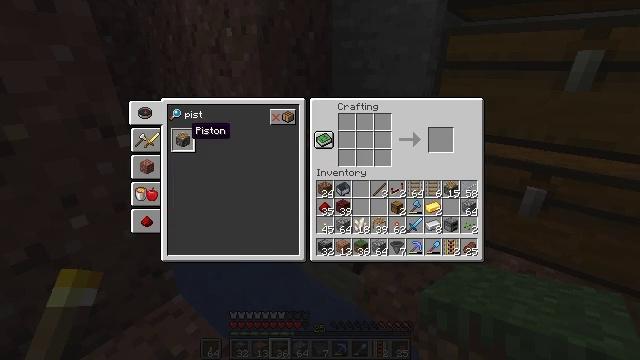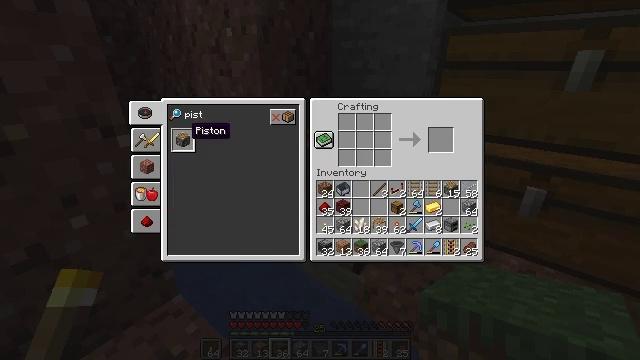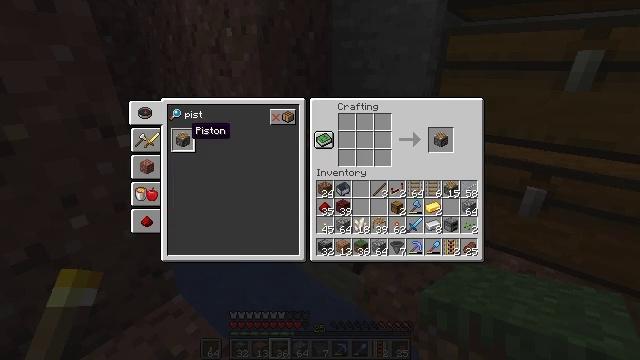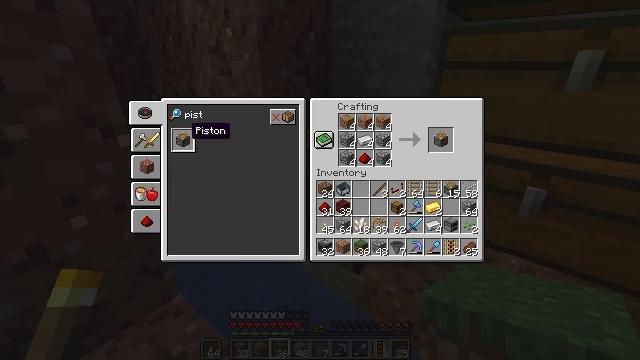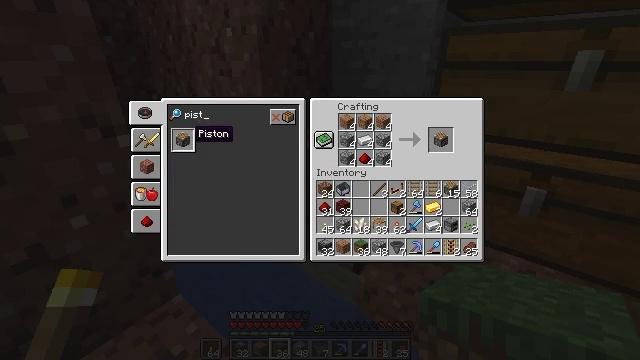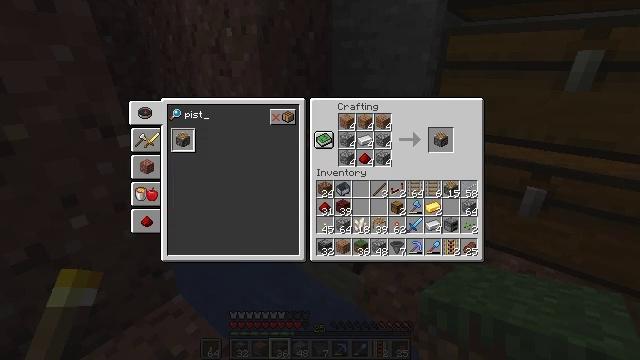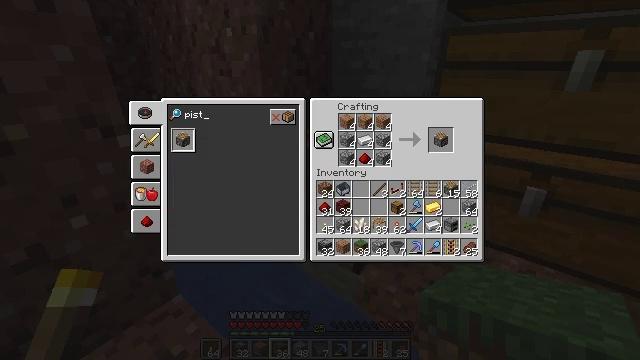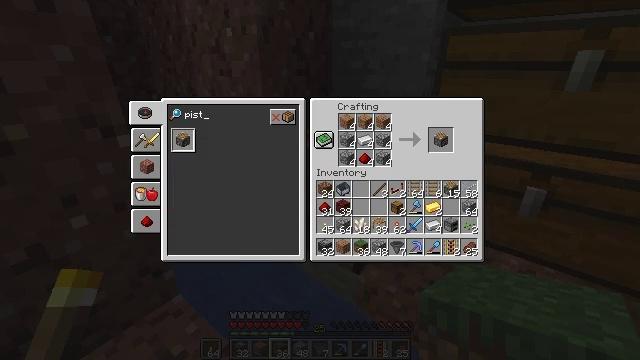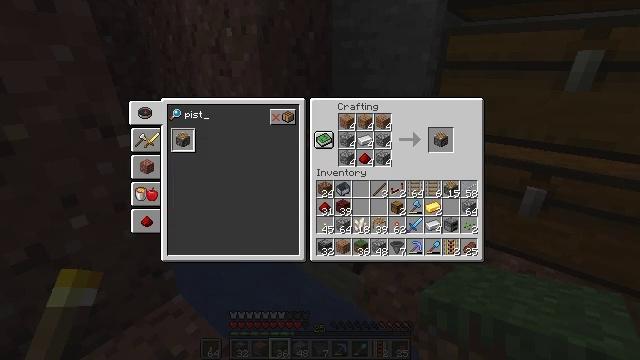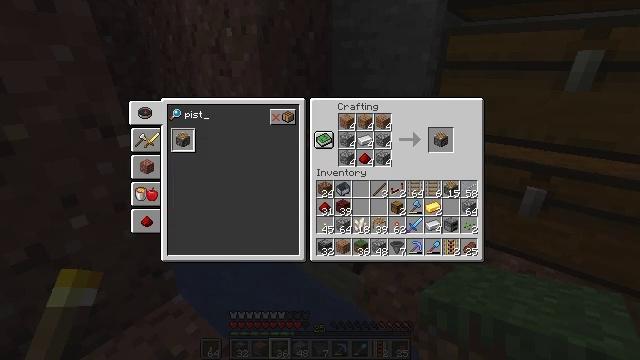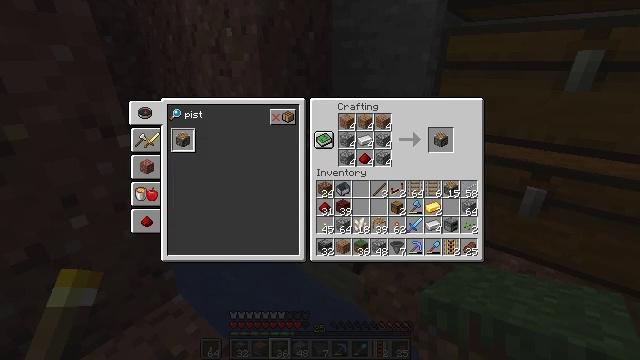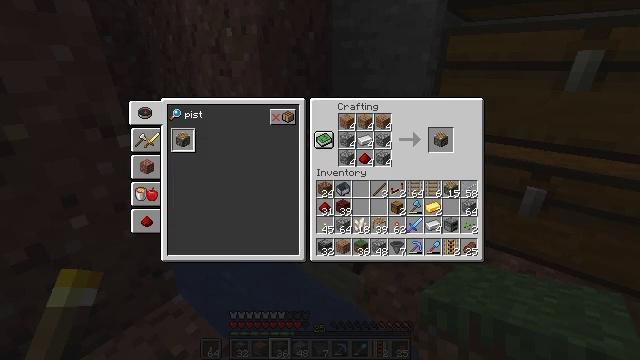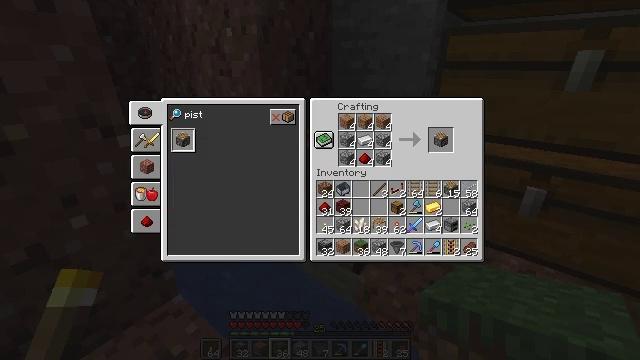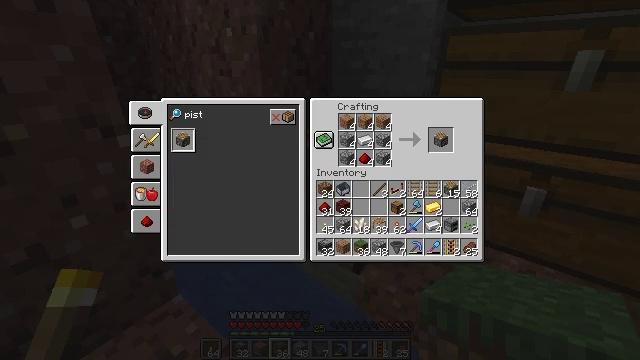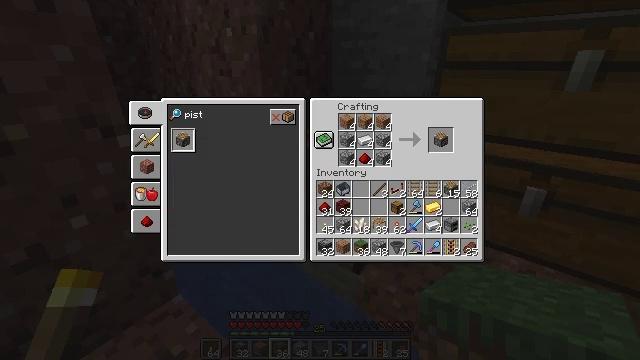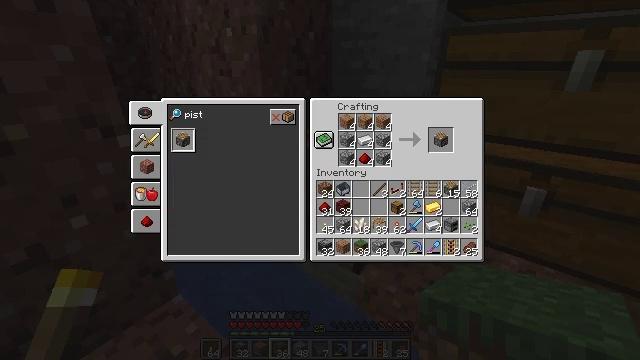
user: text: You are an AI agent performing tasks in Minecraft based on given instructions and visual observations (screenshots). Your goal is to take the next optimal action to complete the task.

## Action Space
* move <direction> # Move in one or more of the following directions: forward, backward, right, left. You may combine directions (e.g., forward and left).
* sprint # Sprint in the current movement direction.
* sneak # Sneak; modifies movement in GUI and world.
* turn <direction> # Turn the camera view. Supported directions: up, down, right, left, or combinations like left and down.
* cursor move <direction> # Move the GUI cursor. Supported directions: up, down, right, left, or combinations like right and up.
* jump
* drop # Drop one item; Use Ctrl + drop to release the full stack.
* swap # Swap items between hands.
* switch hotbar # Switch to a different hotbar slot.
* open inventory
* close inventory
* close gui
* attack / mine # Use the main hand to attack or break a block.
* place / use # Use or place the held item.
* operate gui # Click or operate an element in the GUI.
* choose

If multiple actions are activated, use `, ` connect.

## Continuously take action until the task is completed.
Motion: motion action
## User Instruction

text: Gather resources to craft the piston.
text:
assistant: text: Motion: sneak
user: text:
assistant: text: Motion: sneak
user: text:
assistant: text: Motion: sneak
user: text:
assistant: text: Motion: sneak
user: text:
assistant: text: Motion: sneak, cursor move right and down
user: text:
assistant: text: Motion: sneak, cursor move right and down
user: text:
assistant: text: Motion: sneak, cursor move right and down
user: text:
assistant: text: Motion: sneak, cursor move right and down
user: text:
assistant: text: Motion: sneak, cursor move right
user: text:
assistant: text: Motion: sneak, cursor move right
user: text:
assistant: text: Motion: sneak, cursor move right
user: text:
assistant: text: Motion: sneak, cursor move up
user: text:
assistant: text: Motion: sneak
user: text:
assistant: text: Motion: sneak, cursor move up
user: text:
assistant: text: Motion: sneak
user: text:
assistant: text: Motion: sneak
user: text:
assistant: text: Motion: sneak
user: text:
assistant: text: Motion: sneak, cursor move right
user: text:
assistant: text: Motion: sneak
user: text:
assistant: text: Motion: sneak
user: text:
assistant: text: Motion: sneak
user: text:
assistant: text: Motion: sneak
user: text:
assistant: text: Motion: sneak
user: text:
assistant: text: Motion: sneak
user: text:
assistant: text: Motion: sneak
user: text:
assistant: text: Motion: sneak
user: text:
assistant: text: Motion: sneak
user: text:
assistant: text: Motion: sneak
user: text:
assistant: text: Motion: sneak
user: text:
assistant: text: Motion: sneak